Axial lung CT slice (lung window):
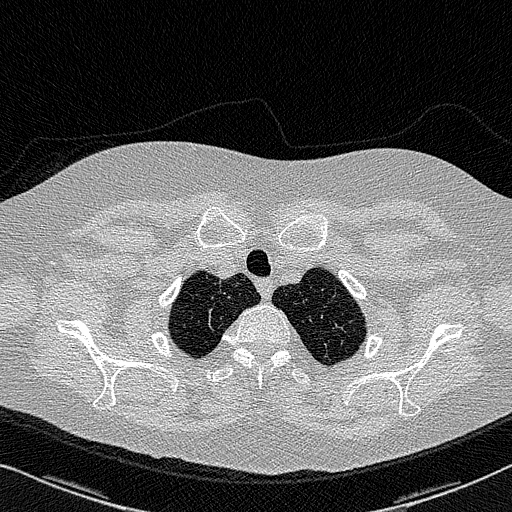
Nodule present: no